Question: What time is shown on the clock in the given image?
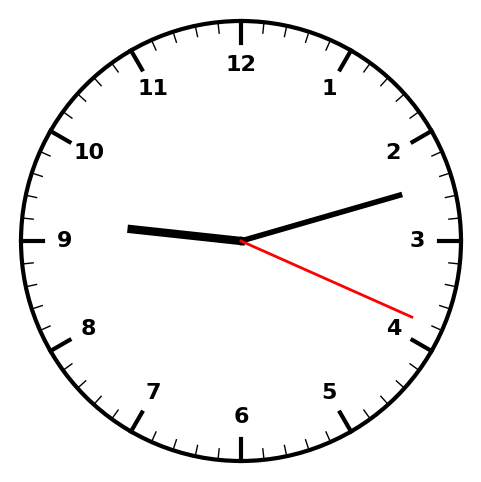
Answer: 09:12:19